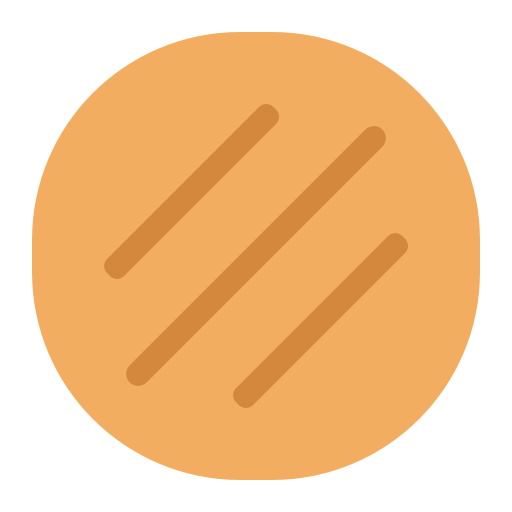
flatbread flat